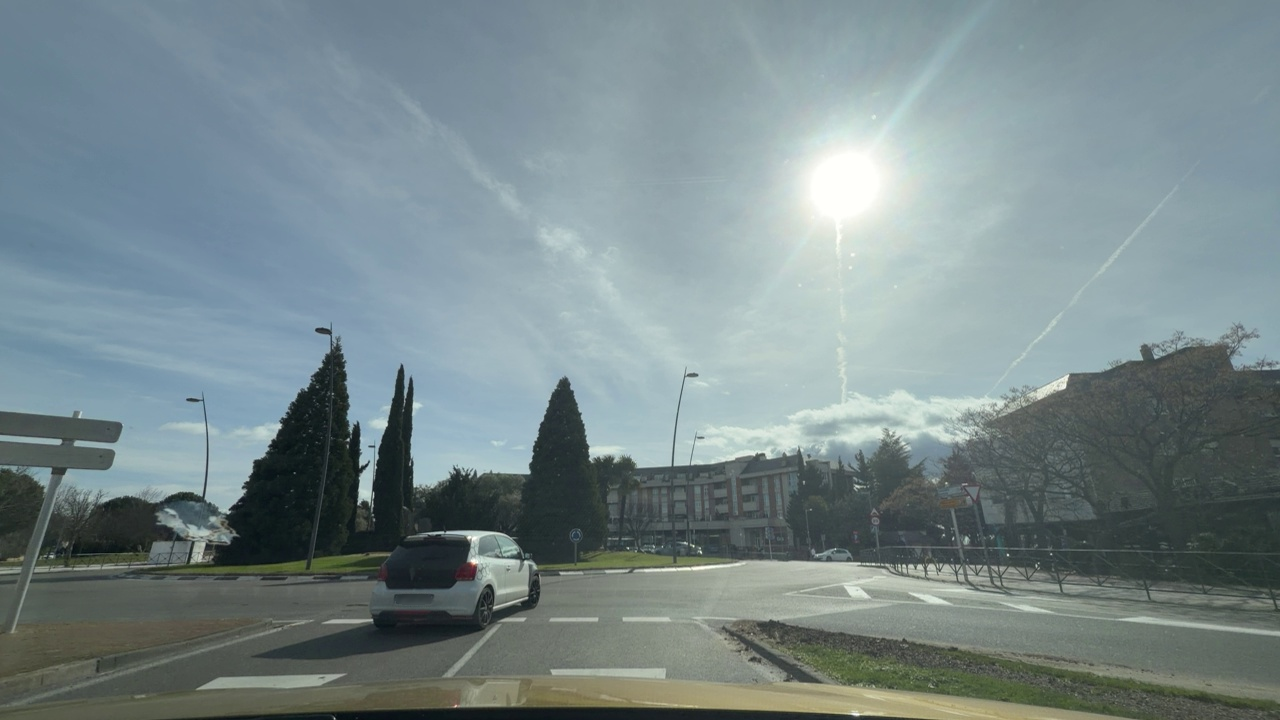
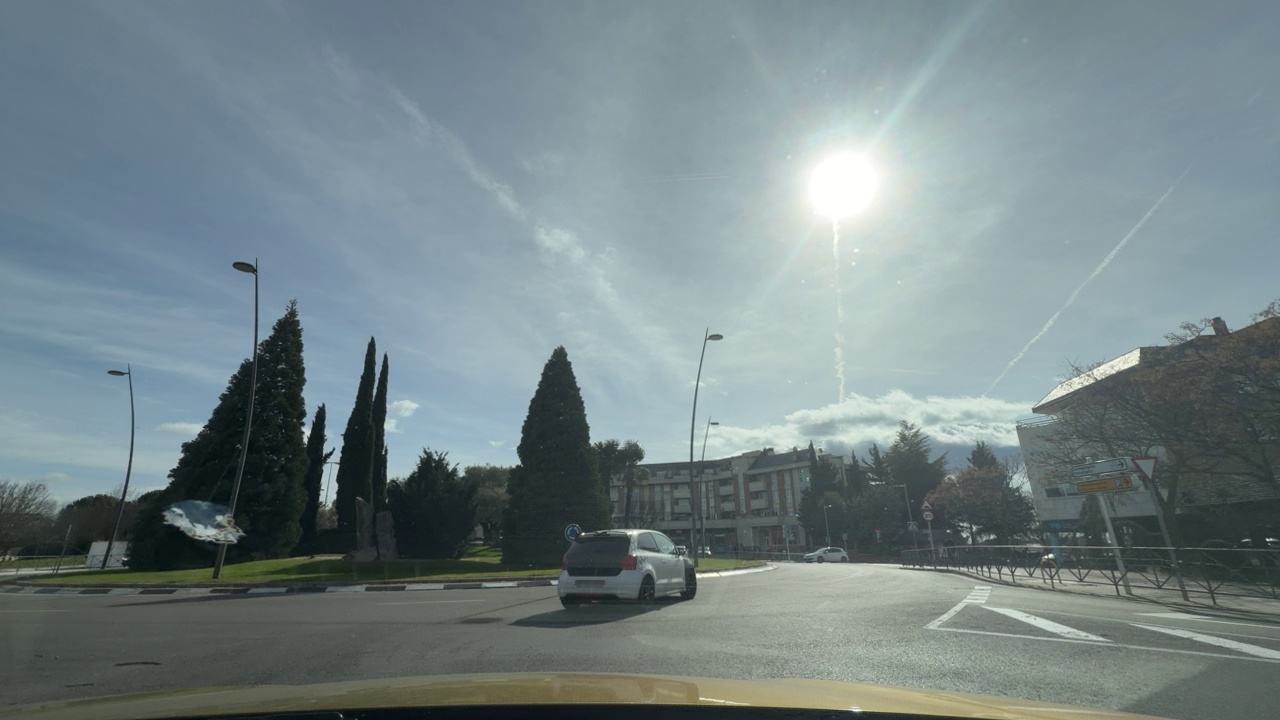
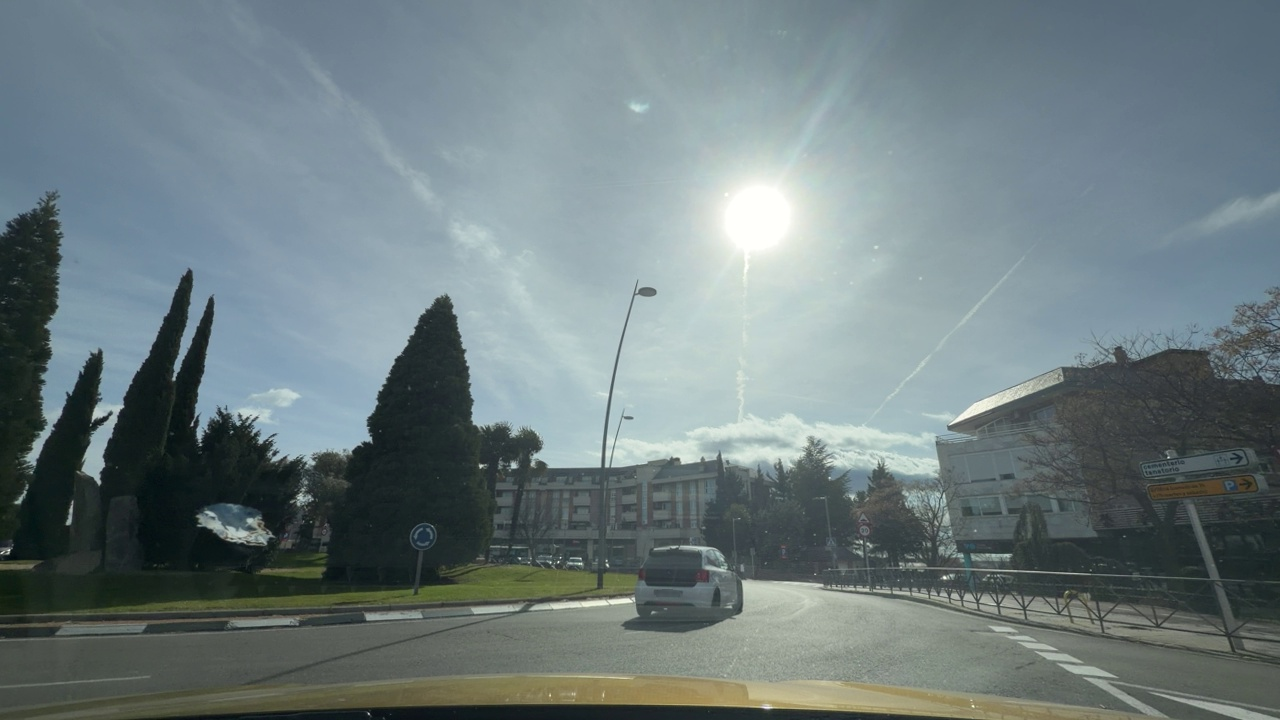
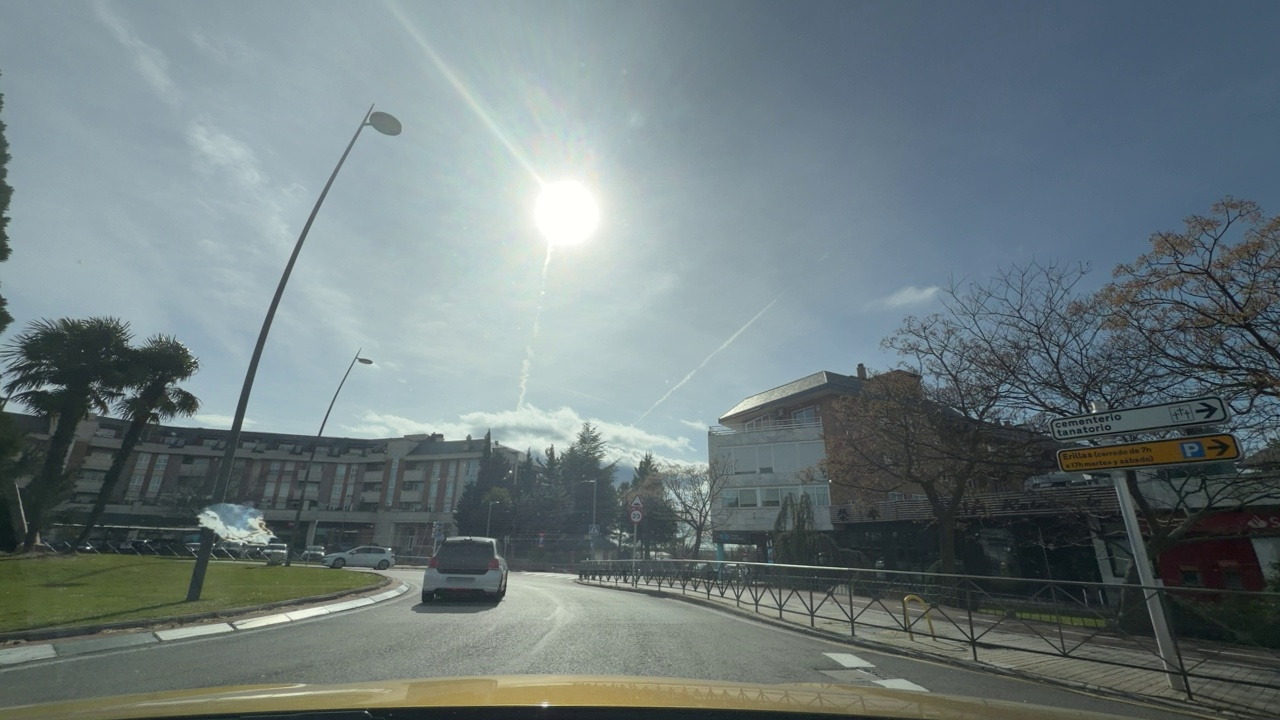
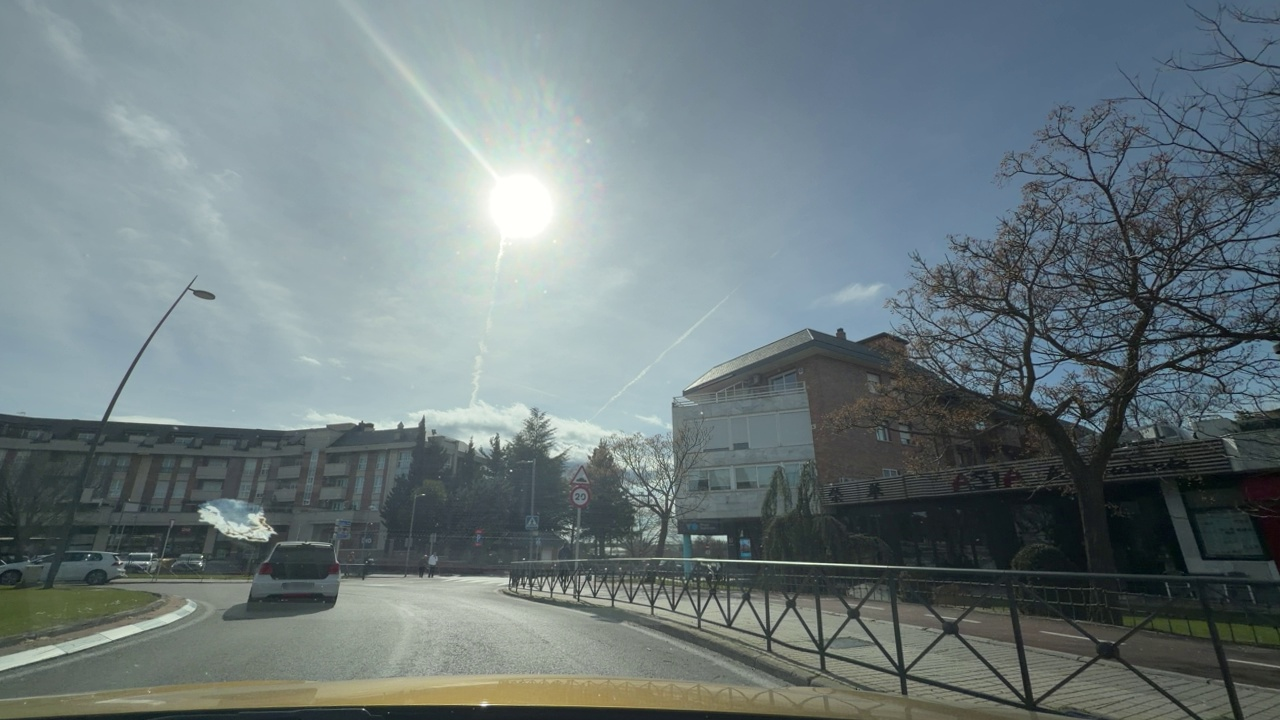
Situation: Roundabout
Question: Is the ego vehicle currently inside a roundabout?
Answer: Yes
Reasoning: The ego vehicle is currently travelling inside the roundabout.

Situation: Roundabout
Question: Is a roundabout visible ahead in the ego direction?
Answer: Yes
Reasoning: The circular island can be seen in the images ahead of the ego vehicle.

Situation: Roundabout
Question: Is the ego vehicle stationary while another vehicle crosses its path within the roundabout?
Answer: No
Reasoning: There are no other vehicles inside the roundabout, so the ego vehicle does not need to give way.